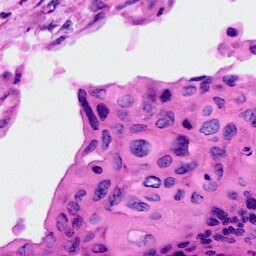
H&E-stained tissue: Cervix